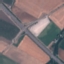
Land use / land cover class: Highway